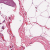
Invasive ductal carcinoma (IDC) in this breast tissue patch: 0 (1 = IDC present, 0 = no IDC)